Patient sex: M
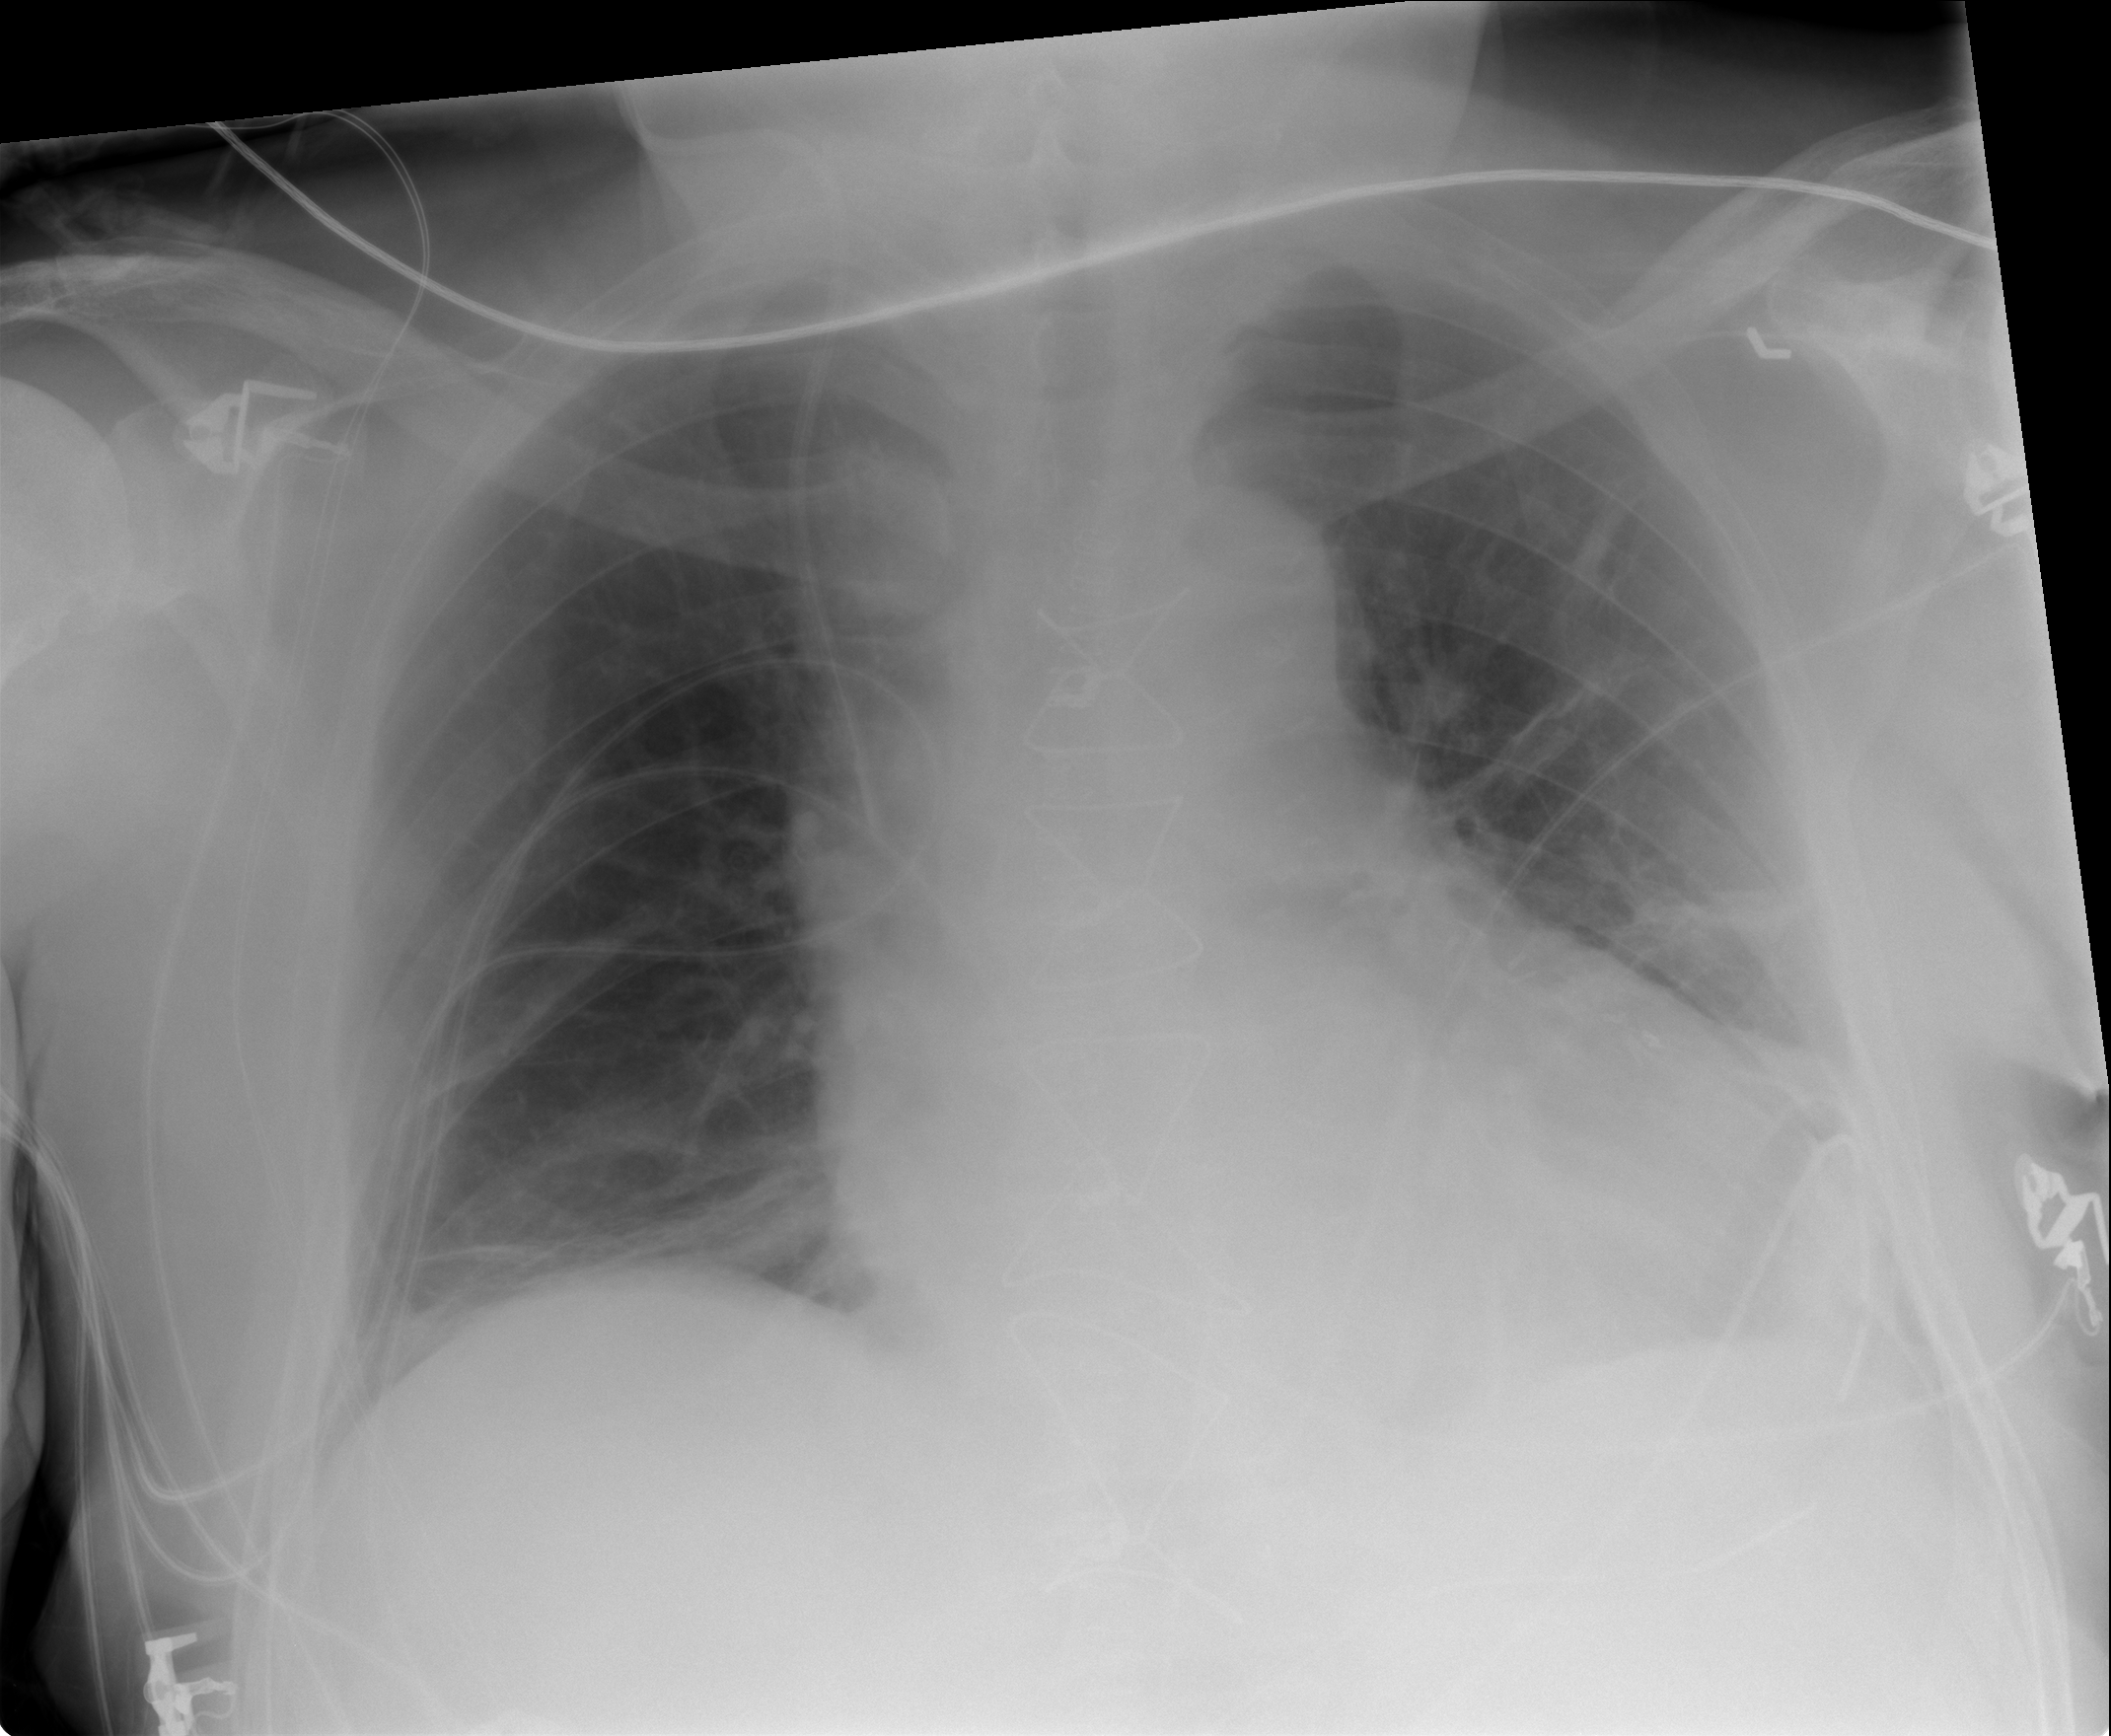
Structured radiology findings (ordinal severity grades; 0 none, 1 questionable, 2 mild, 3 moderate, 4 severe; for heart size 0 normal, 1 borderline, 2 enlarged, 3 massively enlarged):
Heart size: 2
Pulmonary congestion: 2
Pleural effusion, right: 0
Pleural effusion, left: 2
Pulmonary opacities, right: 0
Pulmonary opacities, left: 0
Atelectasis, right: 2
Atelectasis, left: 2